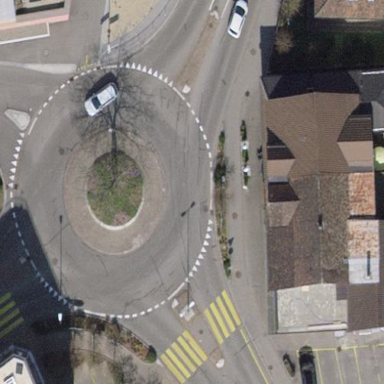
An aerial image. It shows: Secondary road with asphalt surface leading to roundabout.